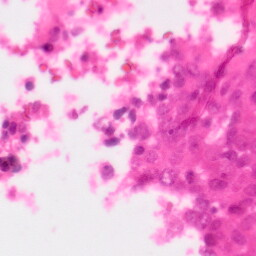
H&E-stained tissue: Colon